Aerial crown-view tile of a tropical tree (Barro Colorado Island, Panama), acquired 20240918:
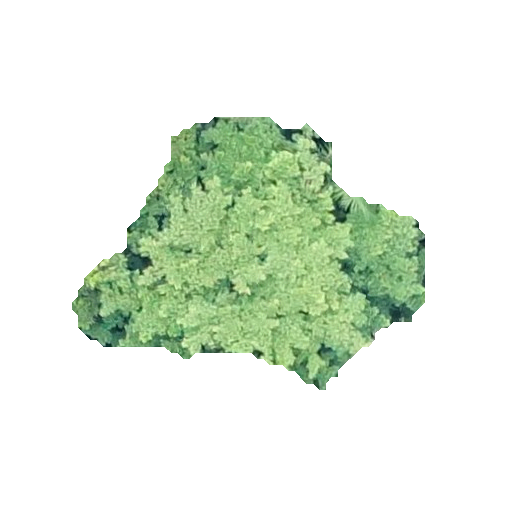
Species: Guapira myrtiflora
GBIF accepted scientific name: Guapira myrtiflora
Crown area: 93.967 m²